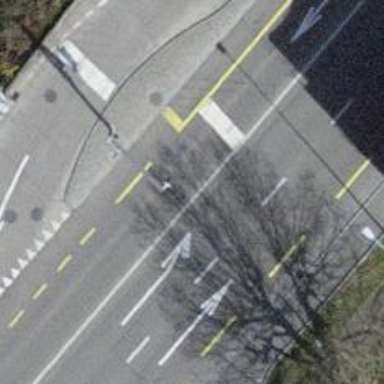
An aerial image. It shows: Primary highway with asphalt surface and designated cycle lane.